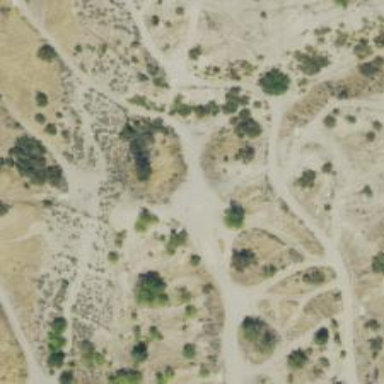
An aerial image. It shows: Disc golf tee area.